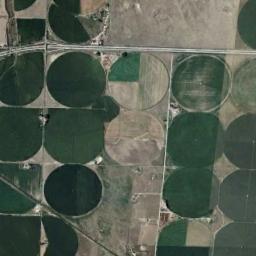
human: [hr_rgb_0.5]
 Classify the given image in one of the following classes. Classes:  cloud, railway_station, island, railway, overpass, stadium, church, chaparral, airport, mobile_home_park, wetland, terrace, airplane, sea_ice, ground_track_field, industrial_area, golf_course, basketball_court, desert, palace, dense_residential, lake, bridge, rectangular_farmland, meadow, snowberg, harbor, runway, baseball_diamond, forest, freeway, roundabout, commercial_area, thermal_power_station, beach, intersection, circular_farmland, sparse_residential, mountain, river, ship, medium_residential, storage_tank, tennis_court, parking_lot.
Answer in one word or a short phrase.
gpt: circular_farmland